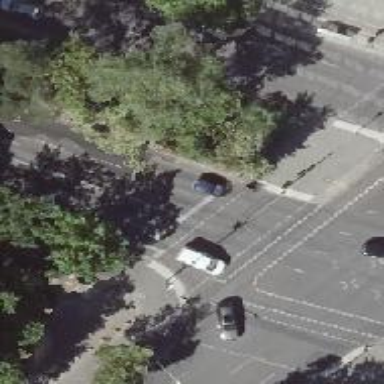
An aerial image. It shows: Traffic island covered with grass.